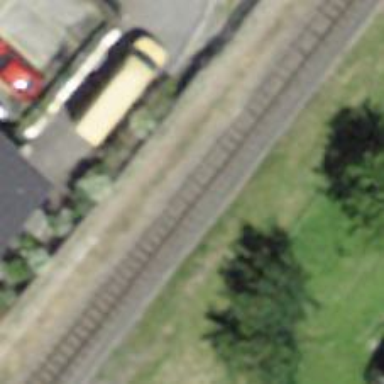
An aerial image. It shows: Narrow-gauge railway track electrified by contact line.